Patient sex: M
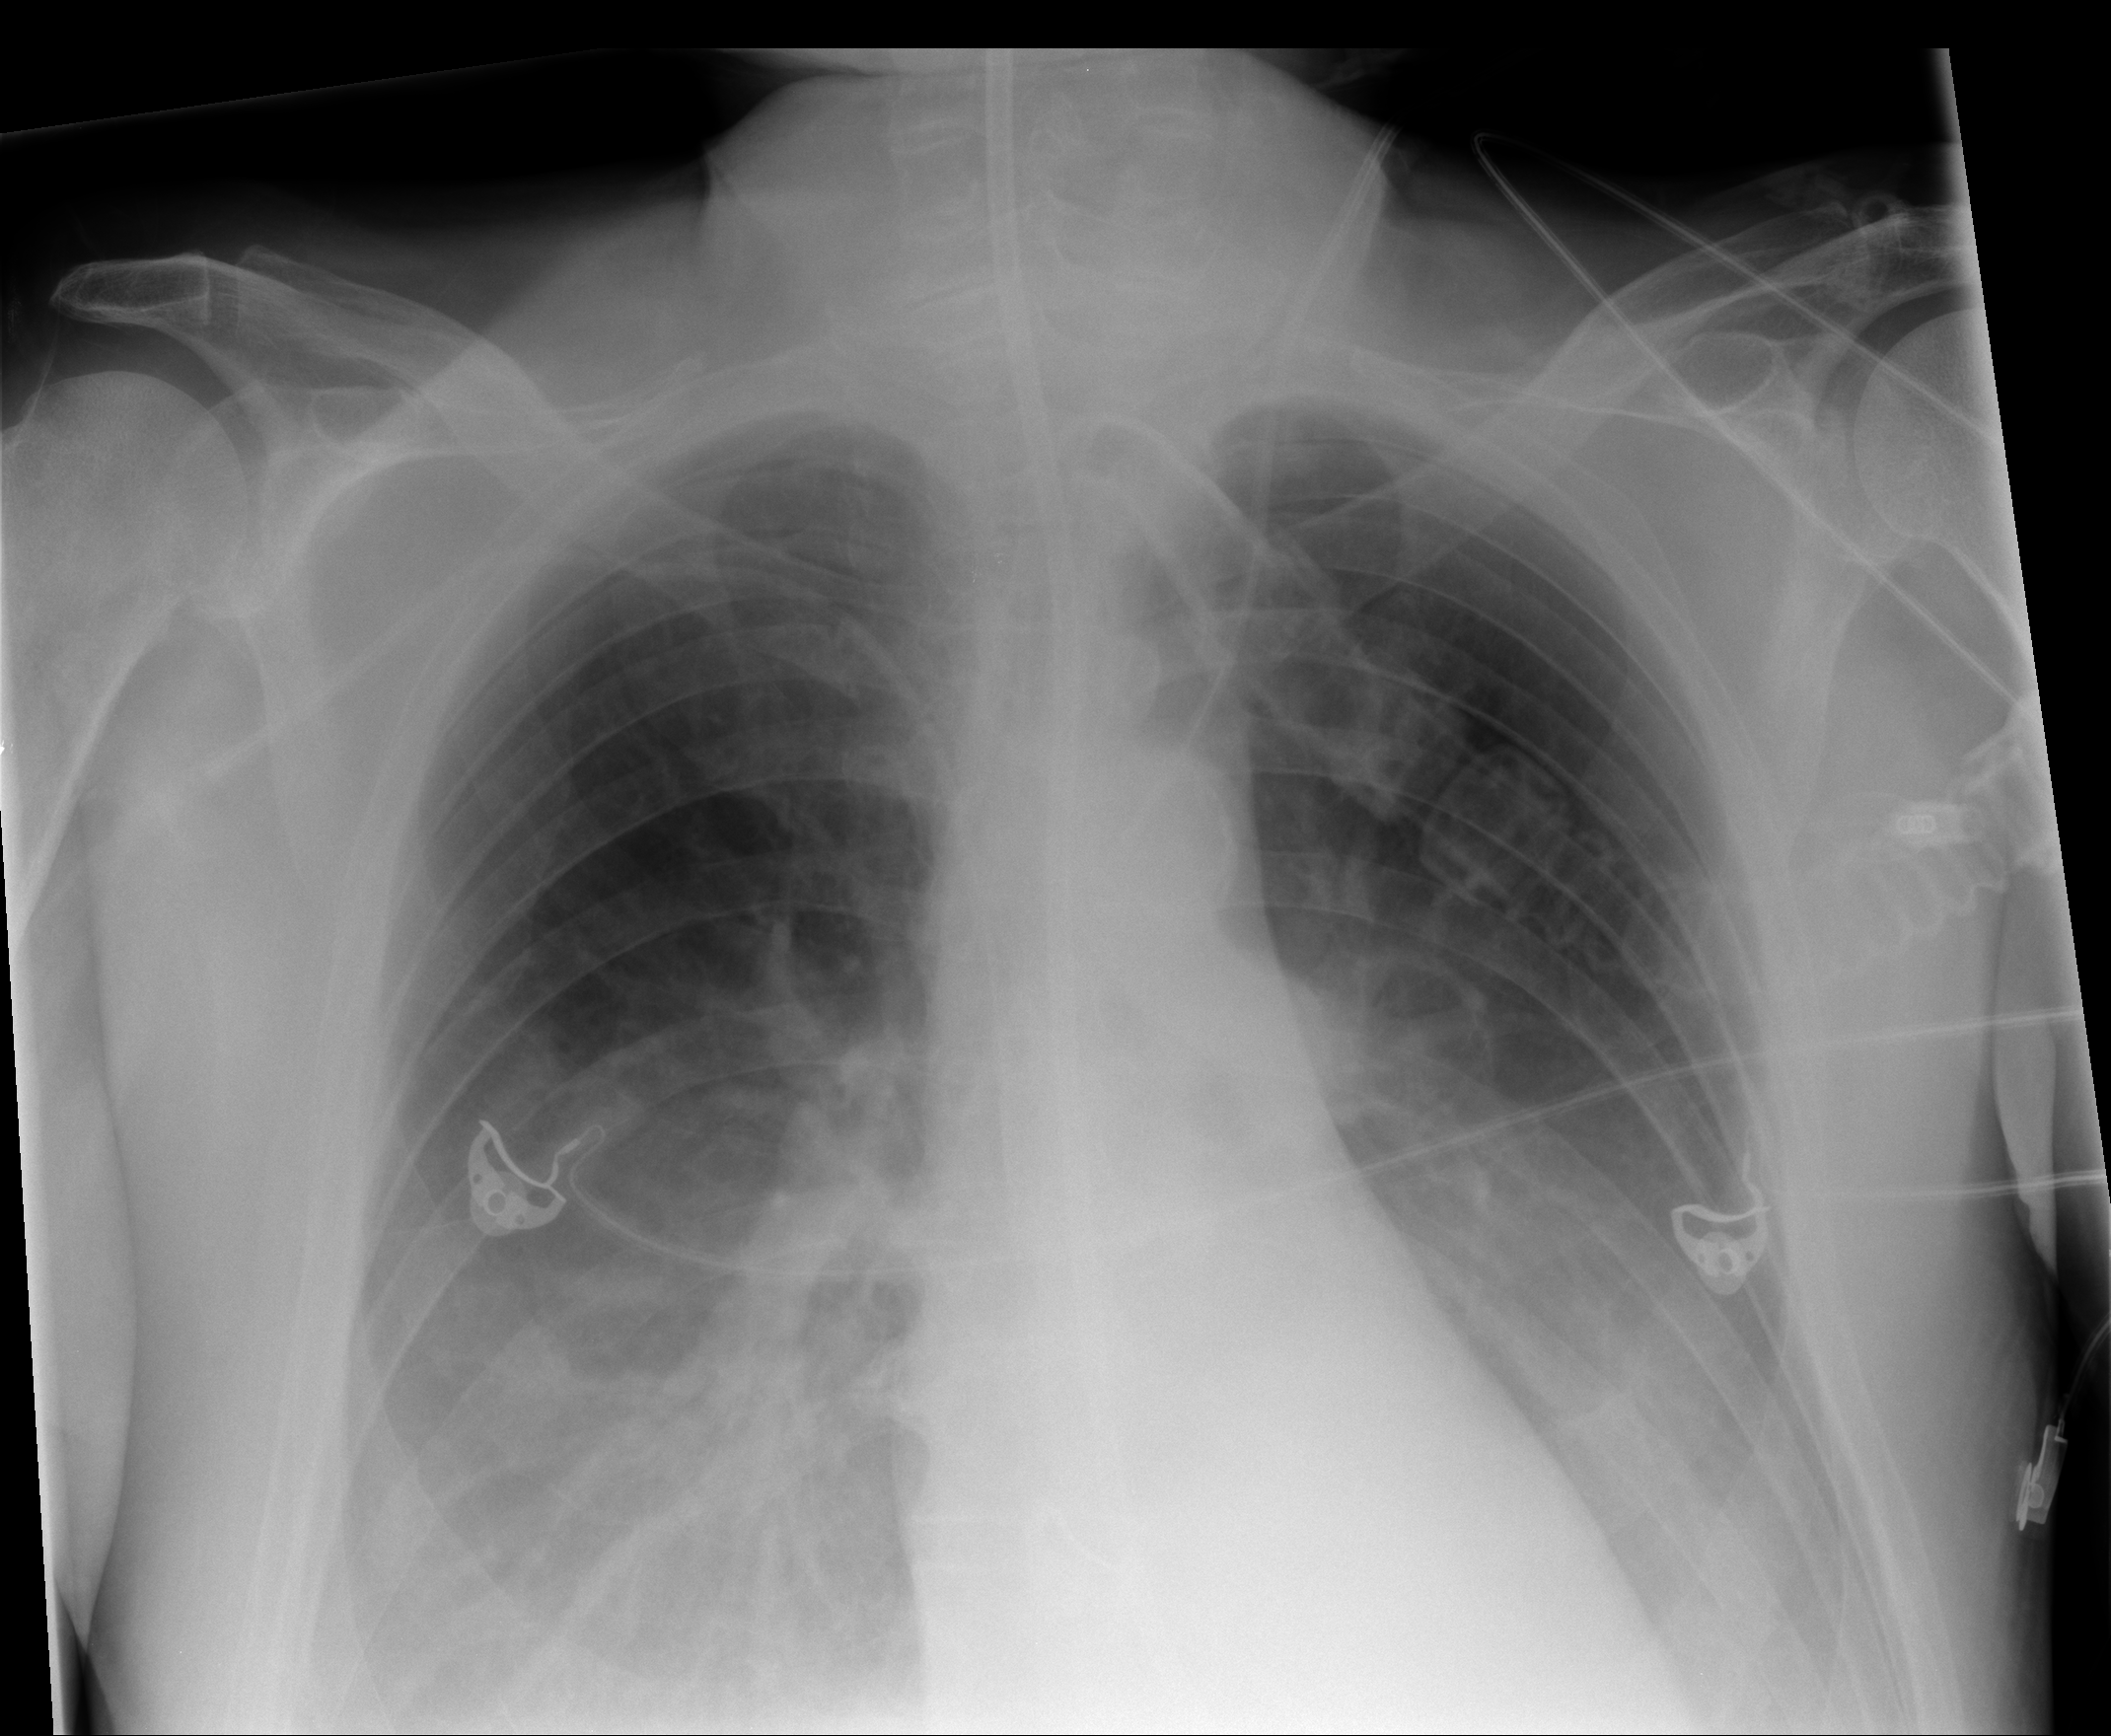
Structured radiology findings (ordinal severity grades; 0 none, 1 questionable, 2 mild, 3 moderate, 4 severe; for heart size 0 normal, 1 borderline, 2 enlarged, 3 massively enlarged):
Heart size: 0
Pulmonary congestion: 0
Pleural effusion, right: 2
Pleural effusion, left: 2
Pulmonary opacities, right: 0
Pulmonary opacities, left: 0
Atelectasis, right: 2
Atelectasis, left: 2